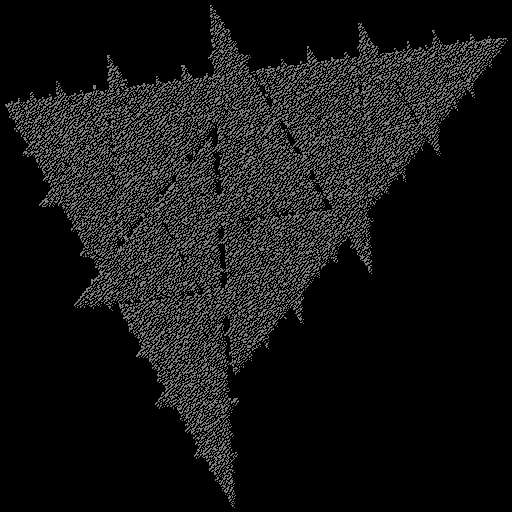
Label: a1